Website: macys
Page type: delivery-shipping
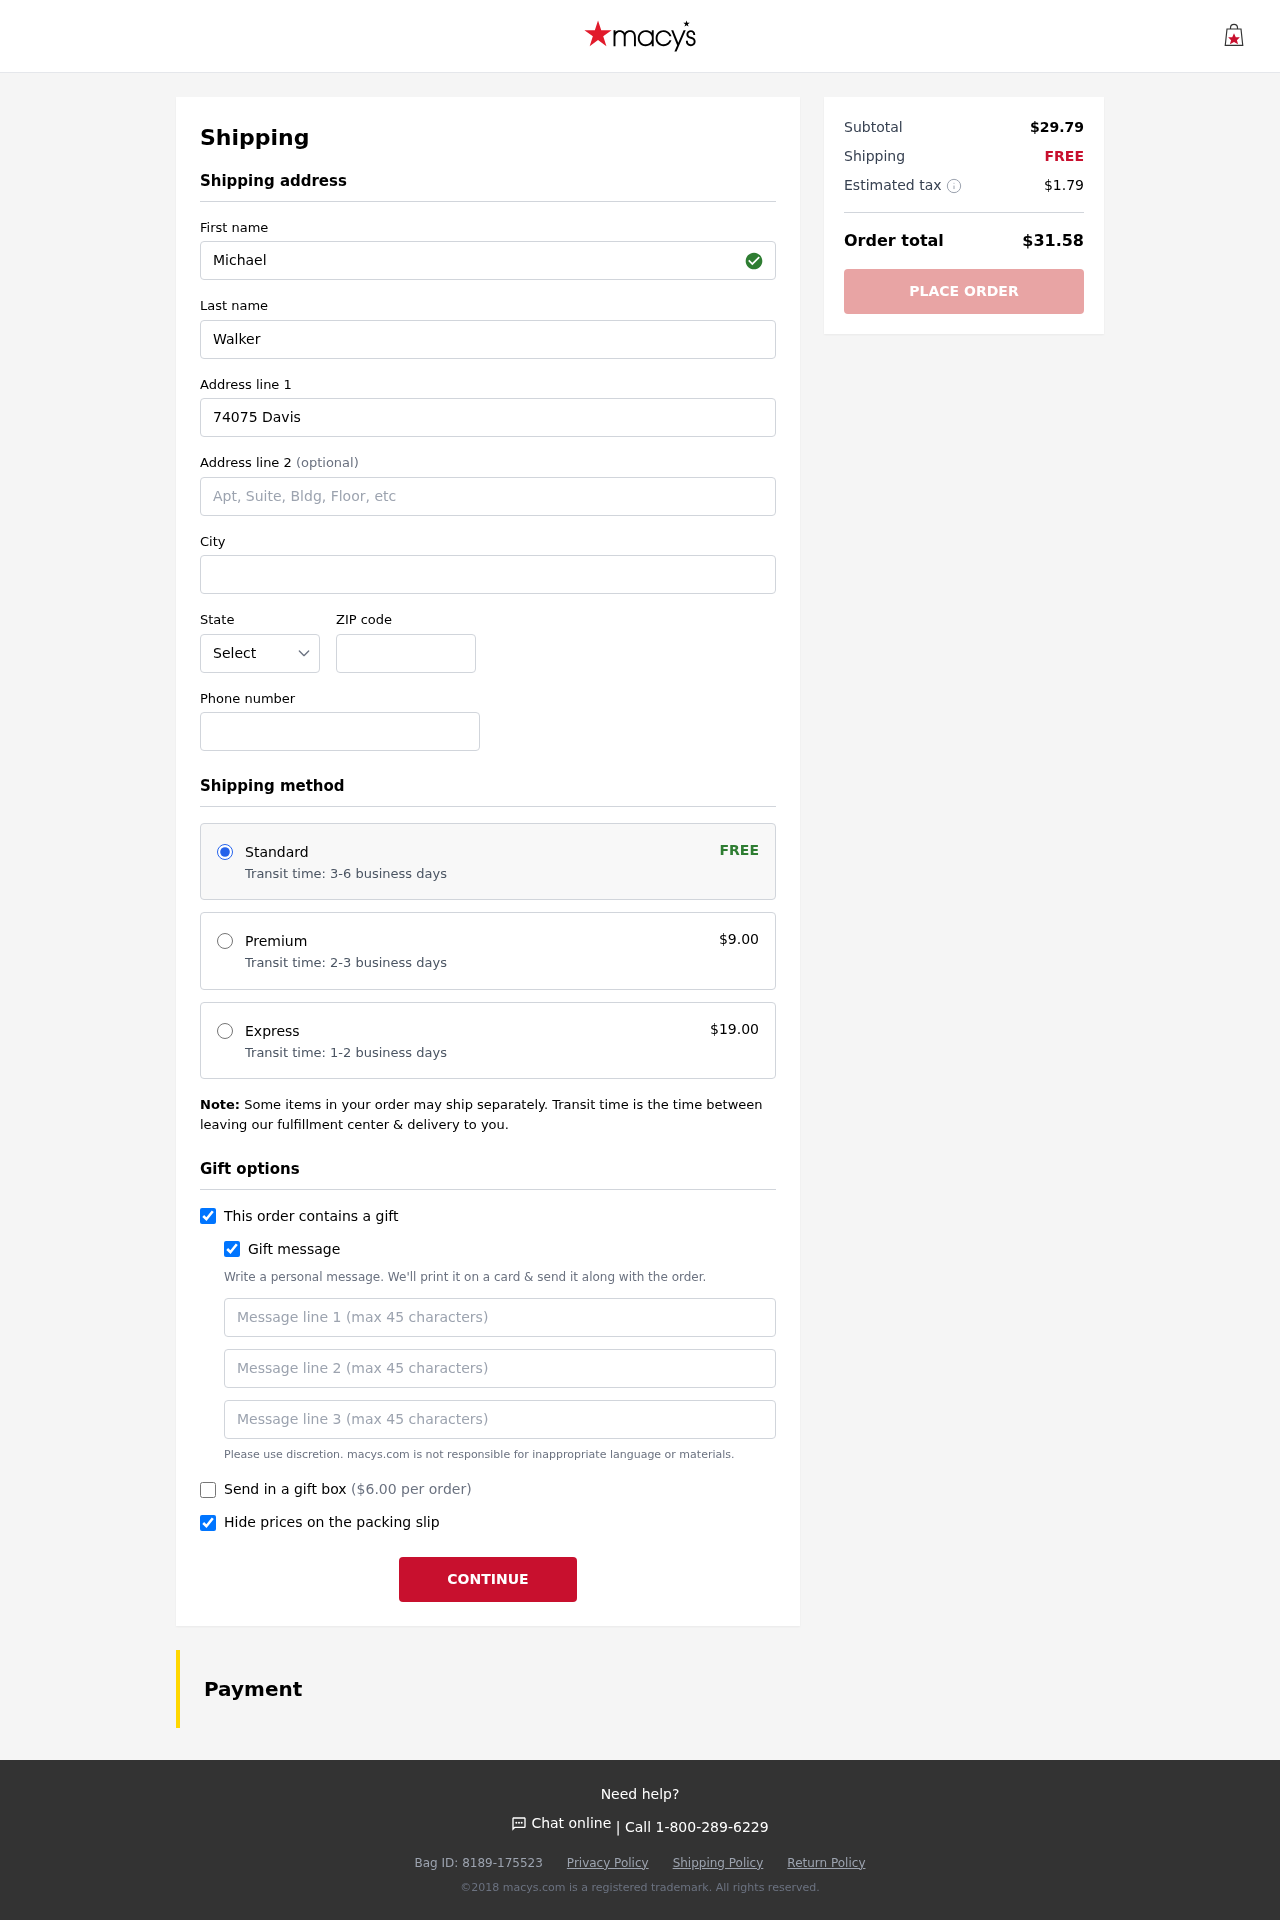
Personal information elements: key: PII_STATE_ABBR
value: MI
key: PII_FIRSTNAME
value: Michael
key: PII_LASTNAME
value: Walker
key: PII_STREET
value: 74075 Davis Loaf Suite 495
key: PII_CITY
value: Jessicamouth
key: PII_POSTCODE
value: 02304
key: PII_PHONE
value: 3152955491
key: PII_GIFT_MESSAGE
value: Happy birthday, Brett! I couldn't resist grabbing these gorgeous heels for you—I know how much you love stepping out in style. Can't wait to see you rock them at your party!  Michael
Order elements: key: ORDER_SHIPPING_STANDARD
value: Transit time: 3-6 business days
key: ORDER_SHIPPING_COST
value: FREE
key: ORDER_SHIPPING_PREMIUM
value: Transit time: 2-3 business days
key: ORDER_SHIPPING_PREMIUM_PRICE
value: $9.00
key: ORDER_SHIPPING_EXPRESS
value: Transit time: 1-2 business days
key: ORDER_SHIPPING_EXPRESS_PRICE
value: $19.00
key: ORDER_GIFT_BOX_PRICE
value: ($6.00 per order)
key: ORDER_SUBTOTAL
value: $29.79
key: ORDER_SHIPPING_COST2
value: FREE
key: ORDER_TAX
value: $1.79
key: ORDER_TOTAL
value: $31.58